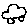
Label: car